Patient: sex M, age 19
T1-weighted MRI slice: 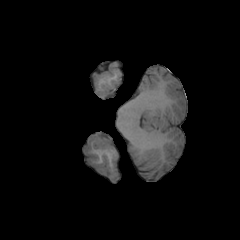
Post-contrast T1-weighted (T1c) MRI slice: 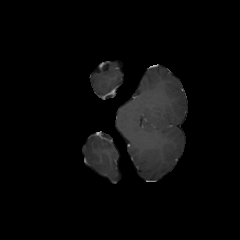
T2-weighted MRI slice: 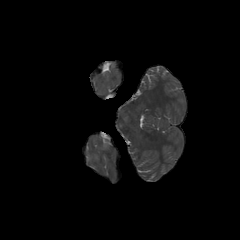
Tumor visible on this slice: no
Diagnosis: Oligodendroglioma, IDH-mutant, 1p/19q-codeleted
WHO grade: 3